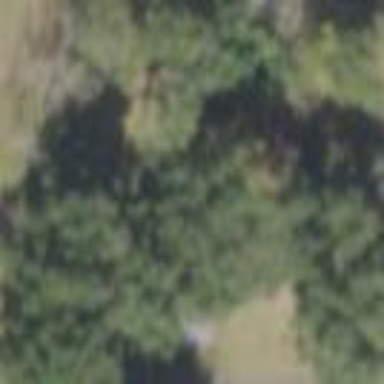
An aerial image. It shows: Beautiful woodland area.